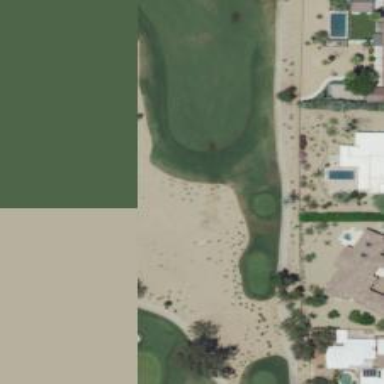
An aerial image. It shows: Path for both road and golf.